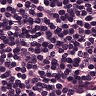
Metastatic tissue present: no